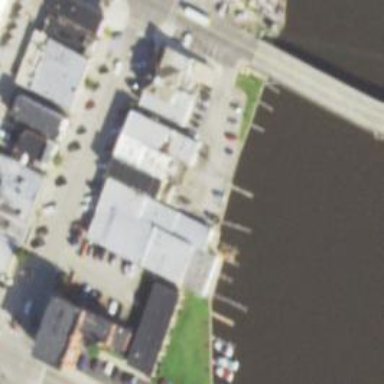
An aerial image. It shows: Man-made pier.